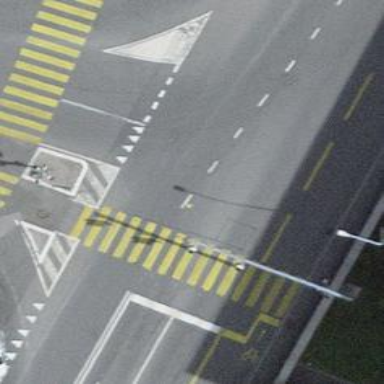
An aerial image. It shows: Crossing with traffic signals and zebra markings.